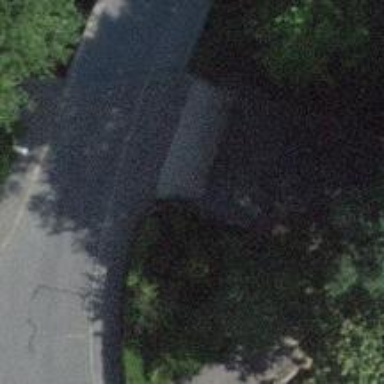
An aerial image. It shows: Kerb serving as barrier.